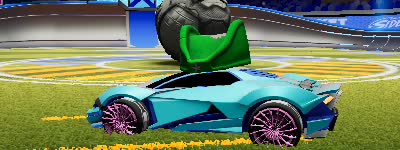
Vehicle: werewolf